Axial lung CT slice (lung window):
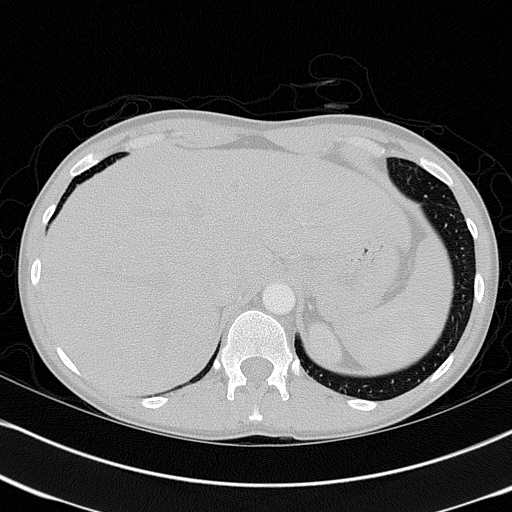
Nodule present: no